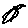
Label: bird